Question: Disclaimer: major newbie warning!
I've successfully set up a Rails backend/Ember front-end project following <URL> tutorial.
My router is
'''
import Ember from 'ember';
import config from './config/environment';
var Router = Ember.Router.extend({
location: config.locationType
});
Router.map(function() {
this.resource('contacts', function() {
this.resource('contact', { path: '/:contact_id' });
});
});
export default Router;
'''
Now I want to set up the possibility for finding only certain contacts based on the contact's lastName, so I followed the <URL>.
I've modified my 'app/routes/contacts/index.js' route so that it now looks like this:
'''
import Ember from 'ember';
export default Ember.Route.extend({
queryParams: {
lastName: {
refreshModel: true
}
},
model: function(params) {
return this.store.findQuery('contact', params);
}
});
'''
and 'app/controllers/contacts.js'
'''
import Ember from 'ember';
export default Ember.ArrayController.extend({
queryParams: ['lastName'],
lastName: null,
});
'''
Unfortunately, 'params' isn't filled, even when I specify a query param in the browser. More precisely, the 'params' object looks like this:

which doesn't seem to contain anything interesting to me.
Yet, the query params information somehow propagated to the view, so I feel slightly baffled. How can I have 'params' be filled for the model hook in my route?
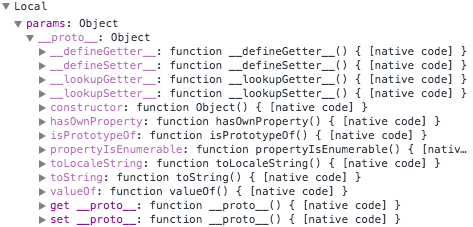
Answer: It seems as though <URL>. A simple work around is accessing the query params through the optional transition param:
'''
import Ember from 'ember';
export default Ember.Route.extend({
queryParams: {
lastName: {
refreshModel: true
}
},
model: function(params, transition) {
return this.store.findQuery('contact', transition.queryParams);
}
});
'''